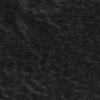
Atmospheric dust classification: not_dusty